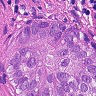
Metastatic tissue present: yes